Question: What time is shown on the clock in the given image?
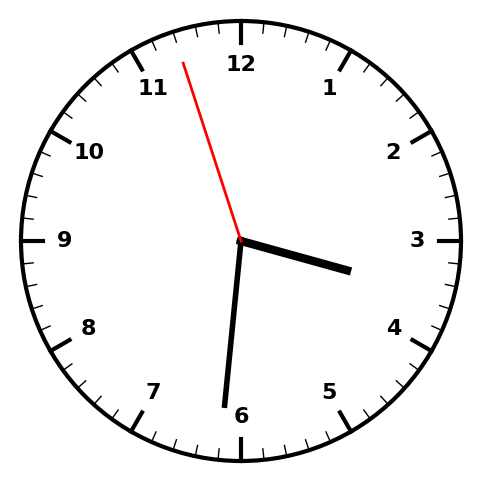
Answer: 03:30:57